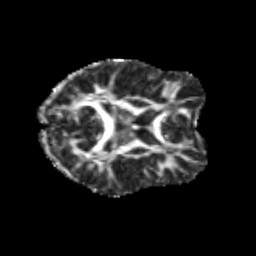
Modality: FA
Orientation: axial
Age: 25
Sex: female
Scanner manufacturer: siemens
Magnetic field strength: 3 T
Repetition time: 3.5 s
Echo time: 0.113 s